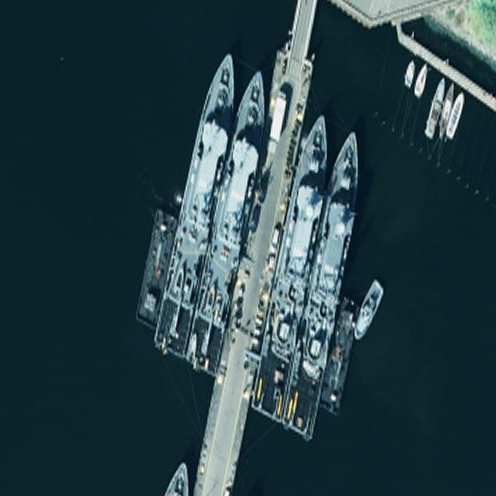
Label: combat